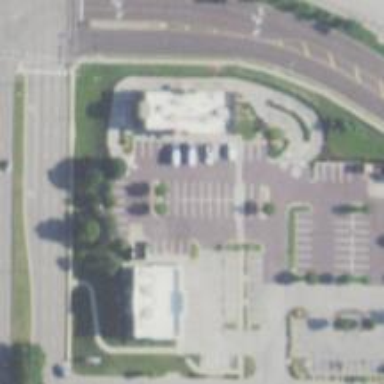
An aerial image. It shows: Parking space.